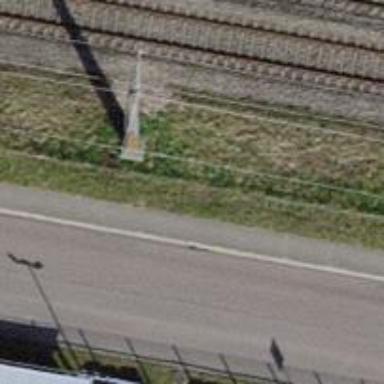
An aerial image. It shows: Power pole.